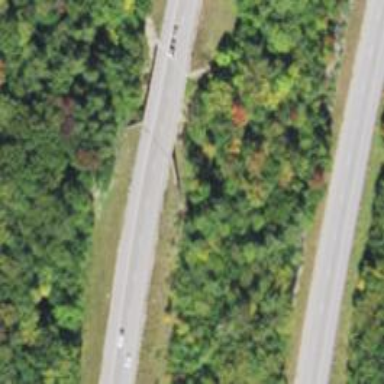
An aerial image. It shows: Asphalt bridge on motorway.